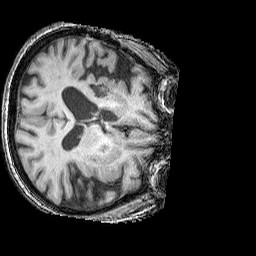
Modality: T1w
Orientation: axial
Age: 75
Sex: female
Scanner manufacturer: siemens
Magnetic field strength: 3 T
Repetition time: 2.25 s
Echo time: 0.00411 s